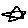
Label: star